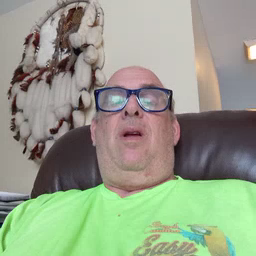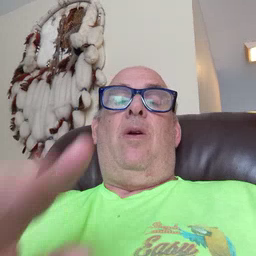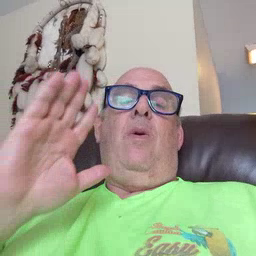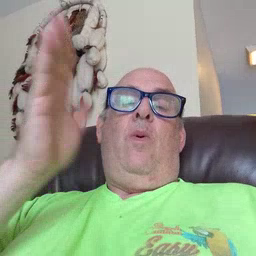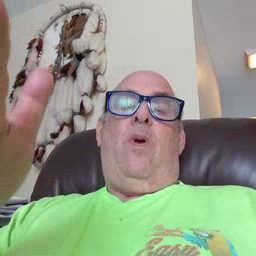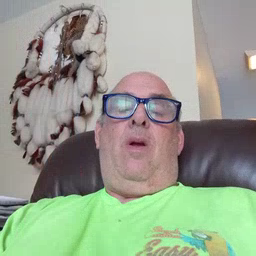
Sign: will